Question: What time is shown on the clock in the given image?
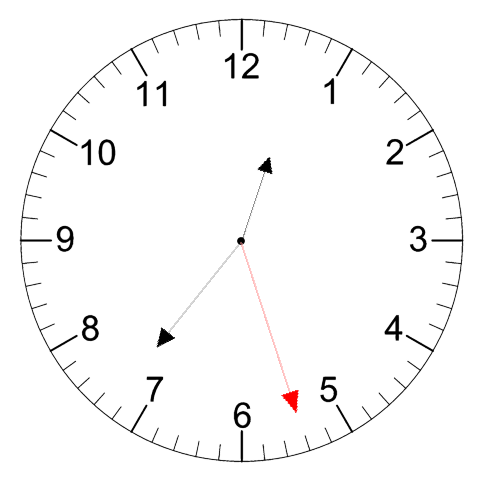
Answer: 12:36:27